Question: I am trying to run a query with Doctrine's <URL> within a Repository and I am getting the following error:
> QueryException in QueryException.php line 63:
[Semantical Error] line 0, col 100 near 'test_suite_id': Error: Class Application\Model\Entity\Page has no field or association named test_suite_id
## Associations
A 'User' can have multiple 'TestSuite's. A 'TestSuite' can have multiple 'Page's. As a result, I have a association between 'User' and 'TestSuite', and 'TestSuite' and 'Page' respectively.

Here are my entities with only the relevant associations shown:
## User
'''
/**
* @ORM\Table(name="users", uniqueConstraints={@ORM\UniqueConstraint(name="unique_email", columns={"email"})})
* @ORM\Entity(repositoryClass="Application\Model\Repository\UserRepository")
*/
class User
{
/**
* @var TestSuite[]
*
* @ORM\OneToMany(targetEntity="TestSuite", mappedBy="user", cascade={"all"})
*/
private $testSuites = [];
}
'''
## TestSuite
'''
/**
* @ORM\Table(name="test_suites")
* @ORM\Entity(repositoryClass="Application\Model\Repository\TestSuiteRepository")
*/
class TestSuite
{
/**
* @var User
*
* @ORM\ManyToOne(targetEntity="User", inversedBy="testSuites")
* @ORM\JoinColumn{name="user_id", referencedColumnName="id")
*/
private $user;
/**
* @var Page[]
*
* @ORM\OneToMany(targetEntity="Page", mappedBy="testSuite", cascade={"all"})
*/
private $pages = [];
}
'''
## Page
'''
/**
* @ORM\Table(name="pages")
* @ORM\Entity(repositoryClass="Application\Model\Repository\PageRepository")
*/
class Page
{
/**
* @var TestSuite
*
* @ORM\ManyToOne(targetEntity="TestSuite", inversedBy="pages")
* @ORM\JoinColumn(name="test_suite_id", referencedColumnName="id", nullable=false)
*/
private $testSuite;
}
'''
## The Repository DQL Query
'''
public function findPageForUser(User $user, $pageId)
{
$qb = $this->getEntityManager()->createQueryBuilder();
$qb->add('select', 'p')
->from('Application\Model\Entity\Page', 'p')
->join('Application\Model\Entity\TestSuite', 'ts', 'WITH', 'p.test_suite_id = ts.id')
->join('Application\Model\Entity\User', 'u', 'WITH', 'ts.user_id = u.id')
->where('p.id = :pageId')
->andWhere('u = :user')
->setParameter('user', $user)
->setParameter('pageId', $pageId);
return $qb->getQuery()->getResult();
}
'''
Please note, I'm only passing in the 'User' and the '$pageId' here. It is up to the query itself to resolve whether or not the user, , has that specific page.
As you can see, the 'Page' entity clearly has a 'test_suite_id' foreign key column pointing to the 'id' column of the 'TestSuite' entity, and my schema reflects this.
## The Generated Query
> SELECT p FROM Application\Model\Entity\Page p INNER JOIN Application\Model\Entity\TestSuite ts WITH p.test_suite_id = ts.id INNER JOIN Application\Model\Entity\User u WITH ts.user_id = u.id WHERE p.id = :pageId AND u = :user
Other posts have suggested the following:
- - - - 'targetEntity'
Why am I getting this issue, specifically, and what can I do about it?
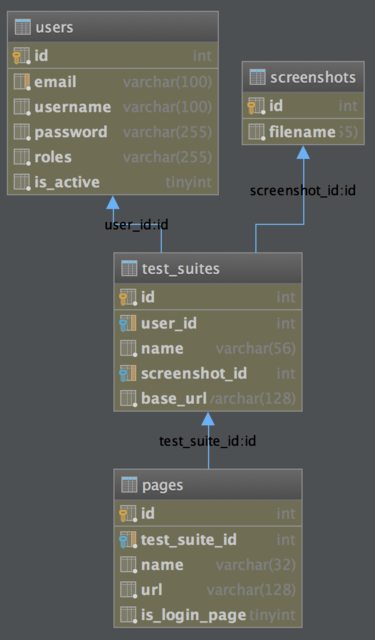
Answer: DQL is statically typed, and the DQL syntax is about object properties, and not SQL columns.
Additionally, there is no need to select the associated entities directly: joins are automatically put in place by the DQL query component, and it correctly generates the required 'ON' clauses in the outcome SQL.
Here is a version of your query that should work:
'''
SELECT
p
FROM
Application\Model\Entity\Page p
INNER JOIN
p.testSuite AS ts
INNER JOIN
ts.user u
WHERE
p.id = :pageId
AND u = :user
'''
Since 'Application\Model\Entity\TestSuite#$user' is a 'to-one' association, you can further simplify the query by removing one join condition:
'''
SELECT
p
FROM
Application\Model\Entity\Page p
INNER JOIN
p.testSuite AS ts
WHERE
p.id = :pageId
AND ts.user = :user
'''
The associated DQL builder code for the latter of the above queries is as follows:
'''
public function findPageForUser(User $user, $pageId)
{
$qb = $this->getEntityManager()->createQueryBuilder();
$qb->add('select', 'p')
->from('Application\Model\Entity\Page', 'p')
->join('Application\Model\Entity\TestSuite', 'ts')
->where('p.id = :pageId')
->andWhere('ts.user = :user')
->setParameter('user', $user)
->setParameter('pageId', $pageId);
return $qb->getQuery()
->setFetchMode("Application\Model\Entity\Page", "elements", "EAGER")
->getResult();
}
'''